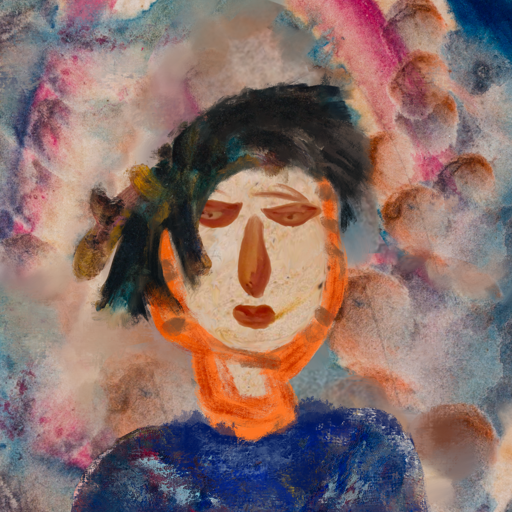
Background: Rupkatha, Head And Neck Front: Rupkatha, Face Front: Pious_Lady, Bust: Irani, Hair Front: Pipe, Head Accessory: Blank, Second Necklace: Blank, Necklace: Blank, Baby: Blank